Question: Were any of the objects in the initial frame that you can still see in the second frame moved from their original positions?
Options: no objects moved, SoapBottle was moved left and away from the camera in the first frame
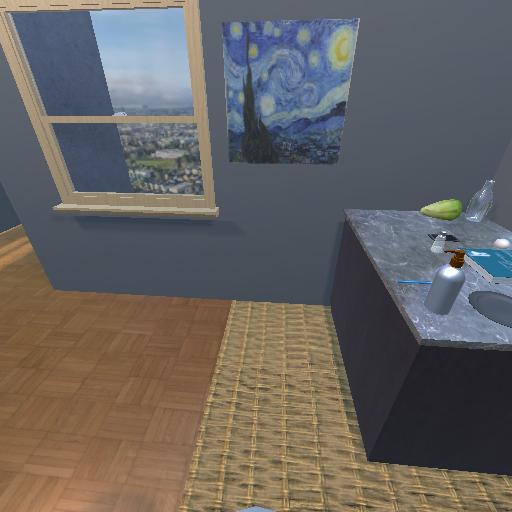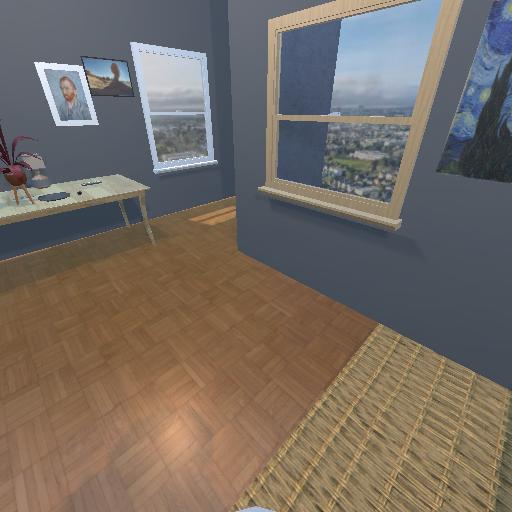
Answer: no objects moved